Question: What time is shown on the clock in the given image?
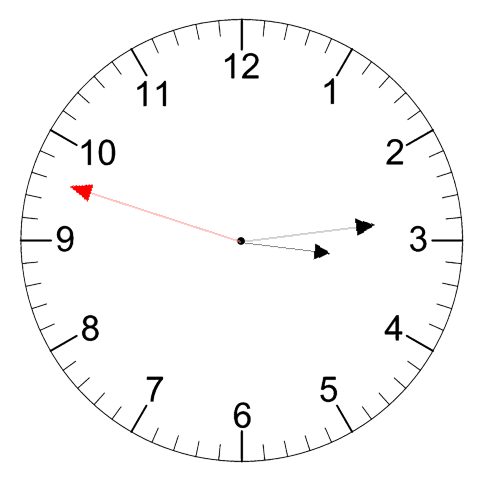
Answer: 03:13:48